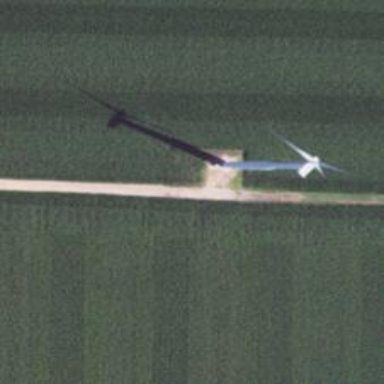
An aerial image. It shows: Wind generator powered by wind turbine.